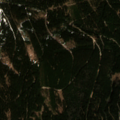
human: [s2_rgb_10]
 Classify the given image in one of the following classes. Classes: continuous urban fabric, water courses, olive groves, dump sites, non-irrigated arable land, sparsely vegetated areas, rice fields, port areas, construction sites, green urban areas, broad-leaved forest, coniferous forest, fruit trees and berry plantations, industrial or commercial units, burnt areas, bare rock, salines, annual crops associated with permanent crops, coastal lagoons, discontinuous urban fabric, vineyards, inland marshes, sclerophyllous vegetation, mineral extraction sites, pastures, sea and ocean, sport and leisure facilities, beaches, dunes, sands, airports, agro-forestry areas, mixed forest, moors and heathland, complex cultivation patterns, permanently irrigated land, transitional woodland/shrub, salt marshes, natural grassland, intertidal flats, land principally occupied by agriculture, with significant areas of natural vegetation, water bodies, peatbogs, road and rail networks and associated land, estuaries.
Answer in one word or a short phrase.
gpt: coniferous forest